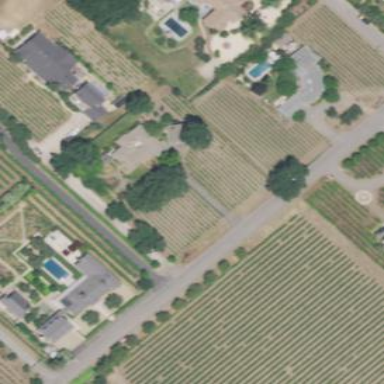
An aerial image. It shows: Vineyard with wine grapes as the main crop.